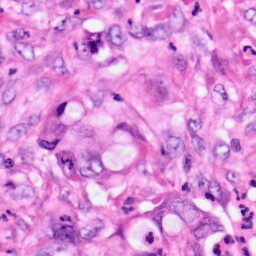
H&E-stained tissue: Pancreatic